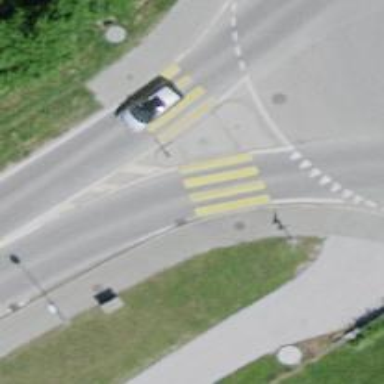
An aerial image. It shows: Zebra crossing with road island.